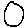
Label: circle